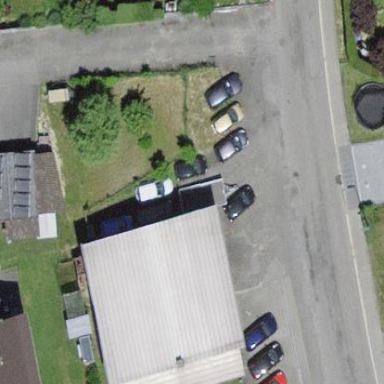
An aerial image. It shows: Garage building.